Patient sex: M
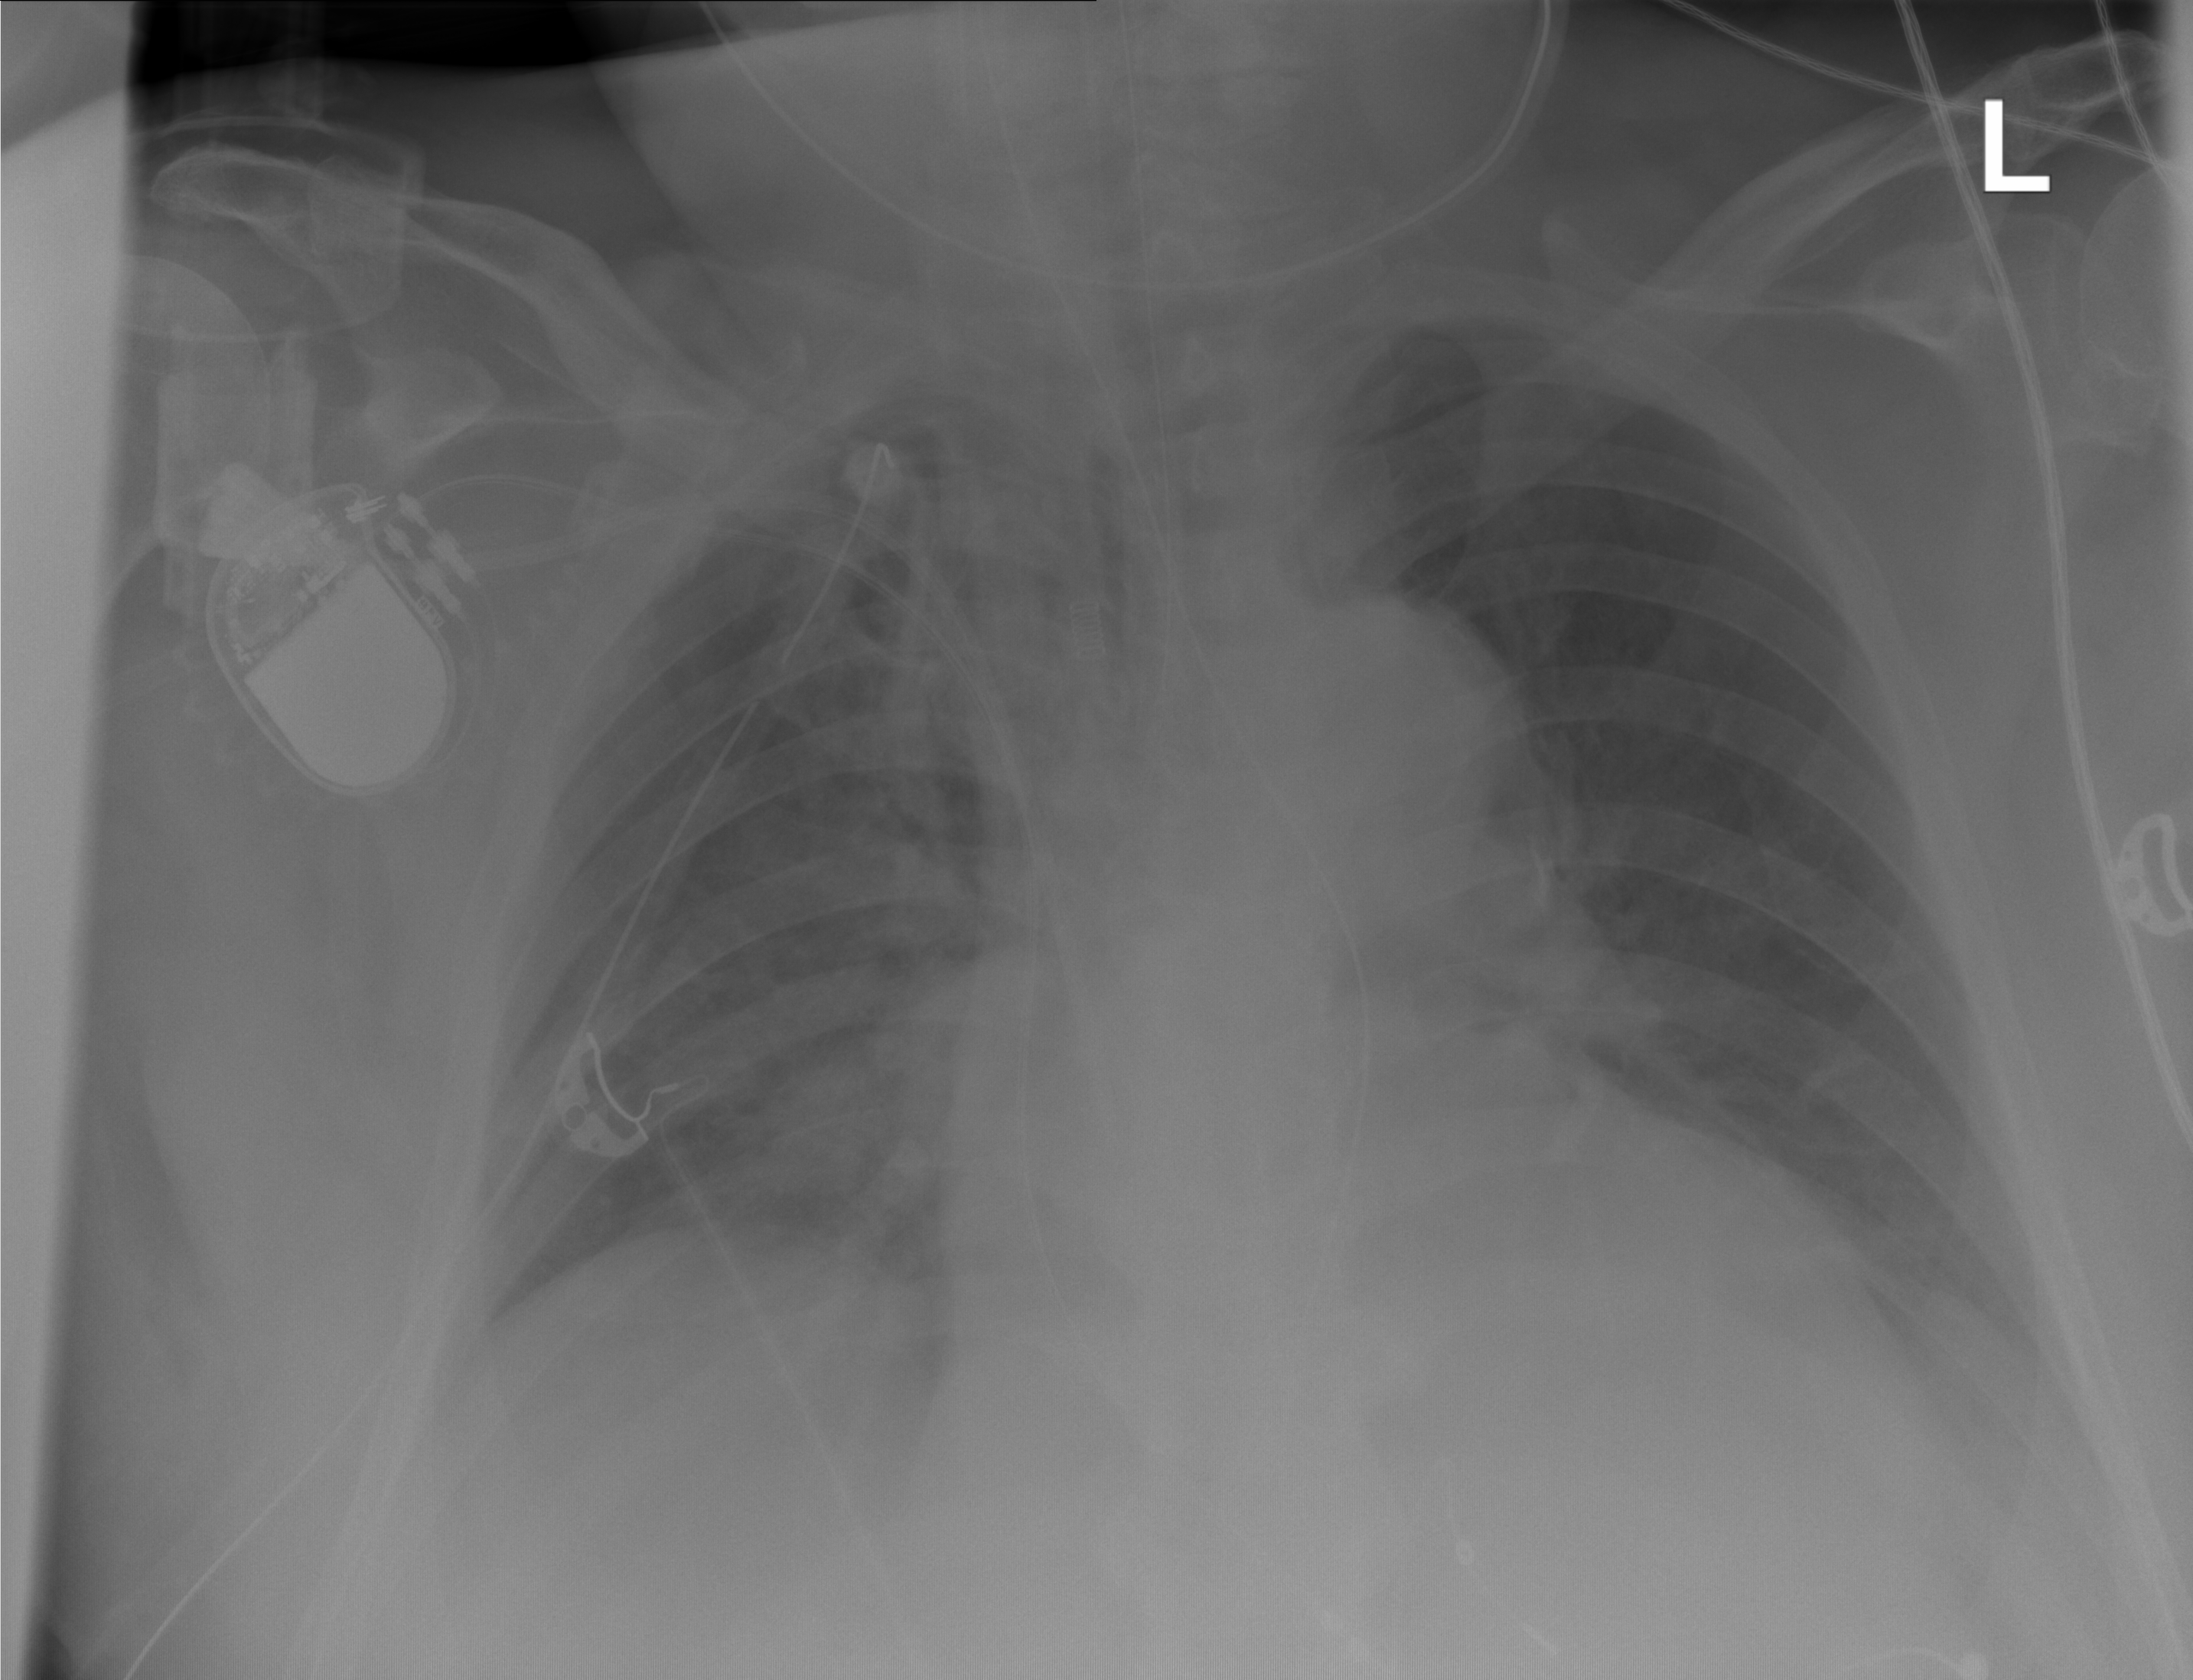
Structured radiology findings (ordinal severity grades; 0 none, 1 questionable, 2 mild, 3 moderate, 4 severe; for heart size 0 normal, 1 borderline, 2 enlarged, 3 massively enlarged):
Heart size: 0
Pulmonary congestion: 2
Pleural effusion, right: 1
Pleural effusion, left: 2
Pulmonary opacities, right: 2
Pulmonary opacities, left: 0
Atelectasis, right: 0
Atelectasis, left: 0